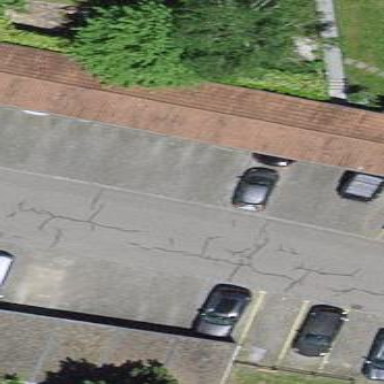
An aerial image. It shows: Group of garages.